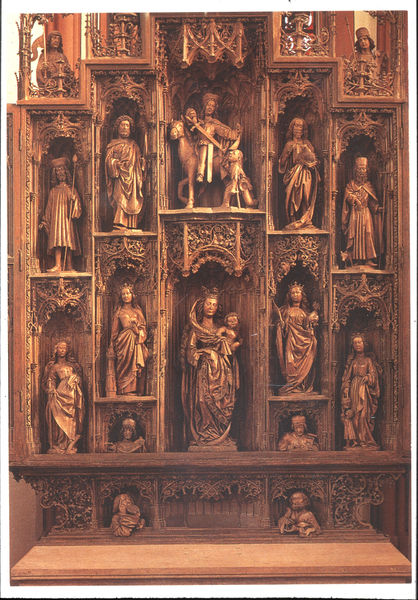
Titel: Lorch, Hochaltar in St. Martin
Künstler: Hans Bilder
Standort: Lorch, Pfarrkirche St. Martin (EU - D - RP)
Schlagwörter: holz, leute, ornament, barock, niederlande, kirche, kind, gotik, krone, pferd, deutschland, giebel, figuren, fein, schwert, altar, statuen, gotisch, jesus, heilige, maria, madonna, mutter gottes, geschnitzt, hölzern, gottesmutter, st. martin, helige, heilige maria, schnitzerrei, s, maria mutter gottes, aus hoz, aus holz, jesu…